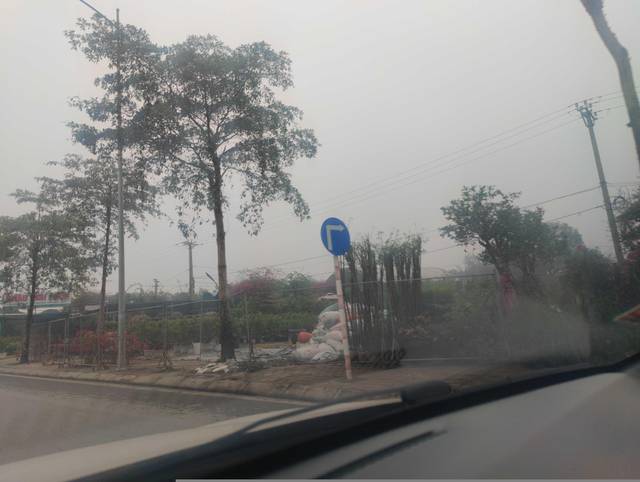
Region: Vietnam
Coordinates: 20.999, 105.931